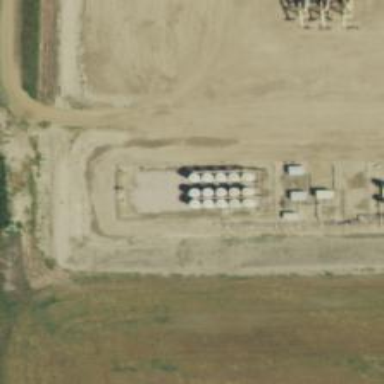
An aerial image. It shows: Storage tank that is man-made.